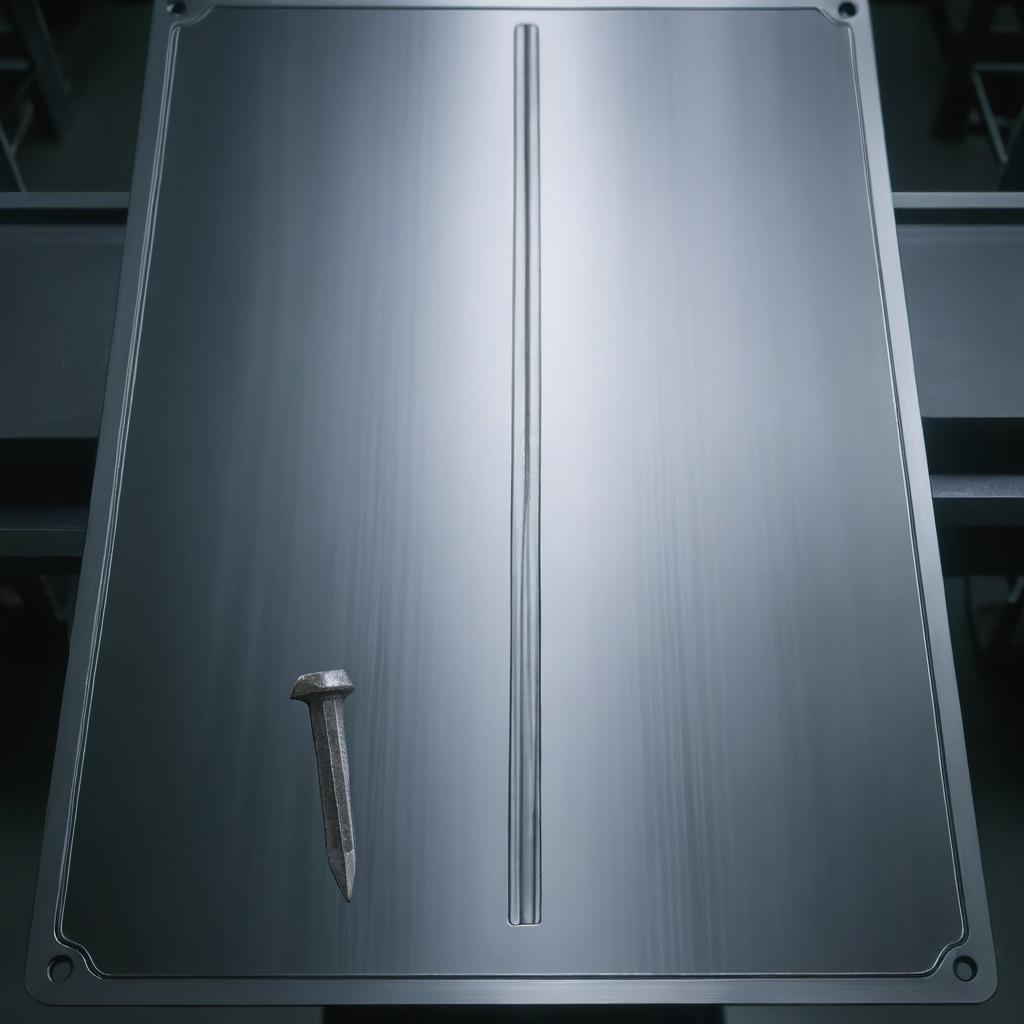
An iron nail is lying on the metal table in a machine shop under fluorescent lights.